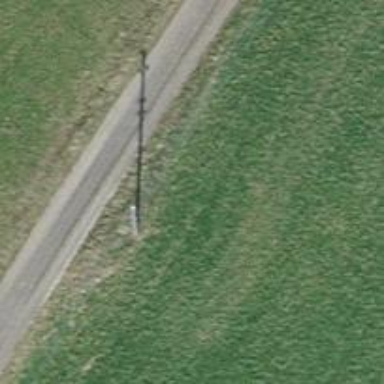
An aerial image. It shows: Power pole.